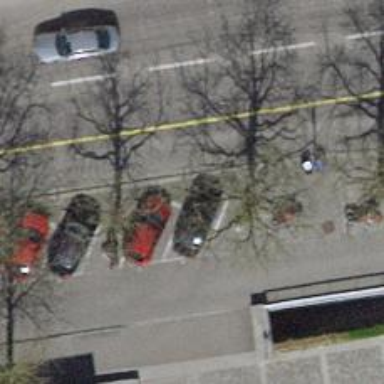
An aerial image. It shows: Avenue lined with trees.